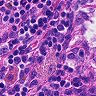
Metastatic tissue present: no